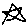
Label: star